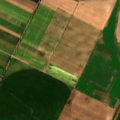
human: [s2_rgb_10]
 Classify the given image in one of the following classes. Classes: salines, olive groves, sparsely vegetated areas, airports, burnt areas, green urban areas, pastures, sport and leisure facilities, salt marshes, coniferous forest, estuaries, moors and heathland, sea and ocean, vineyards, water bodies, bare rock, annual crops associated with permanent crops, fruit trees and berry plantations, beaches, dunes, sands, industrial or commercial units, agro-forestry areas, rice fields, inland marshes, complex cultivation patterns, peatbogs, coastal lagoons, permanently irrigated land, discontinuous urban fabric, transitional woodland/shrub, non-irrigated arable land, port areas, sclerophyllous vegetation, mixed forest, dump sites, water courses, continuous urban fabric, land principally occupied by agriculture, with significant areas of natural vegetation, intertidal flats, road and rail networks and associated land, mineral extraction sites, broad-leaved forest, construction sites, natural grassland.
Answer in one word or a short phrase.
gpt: non-irrigated arable land